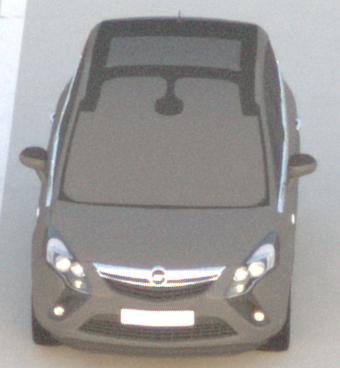
Make: Opel
Model: Zafira Tourer 1.8
Detailed model: Zafira (C) Tourer
Model produced from: 2012/01
Model produced until: 2015/06
Doors: 5
Color: gray
Road condition: dry road
Daytime: sunrise or sunset
Contrast: low contrast